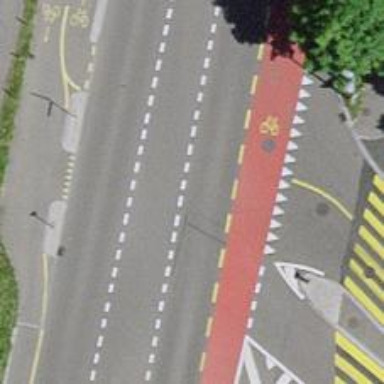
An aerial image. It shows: Primary highway with designated cycle lane.